The plot shows how the frequency content of a rotor-rig vibration signal evolves over time (STFT spectrogram). Determine the machine's mechanical condition. Answer with exactly one of: normal, misalignment, unbalance, looseness.
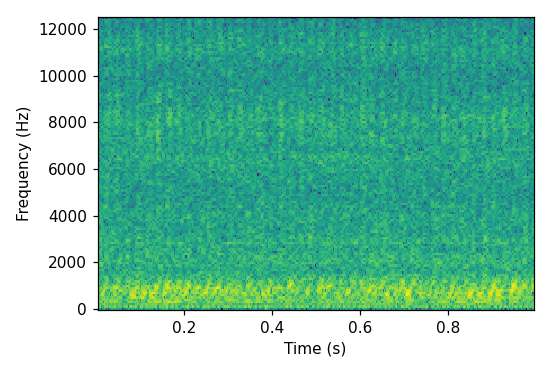
Answer: misalignment